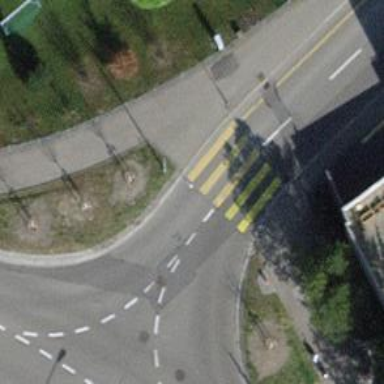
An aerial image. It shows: Paved footway with crossing.